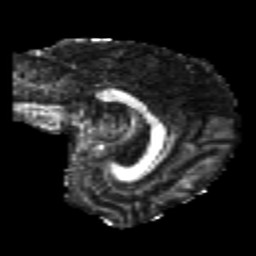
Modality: FA
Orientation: sagittal
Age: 23
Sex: male
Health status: healthy
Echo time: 0.074 s